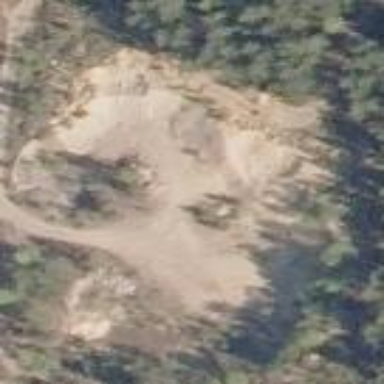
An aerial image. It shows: Quarry used for extracting aggregates.